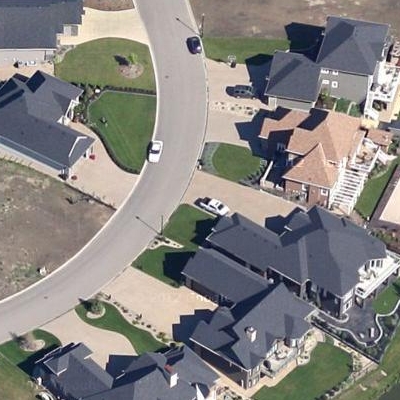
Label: fResident